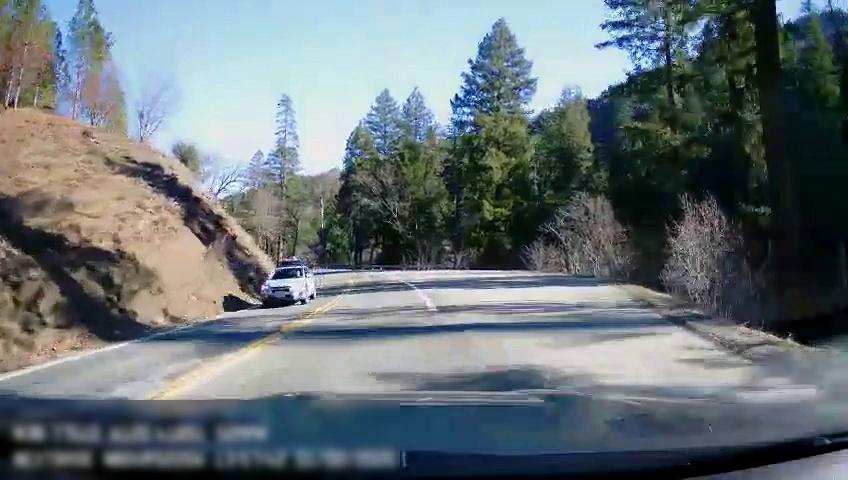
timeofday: Day
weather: Sunny
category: Drivable Space
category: Drivable Space
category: Vehicles | Car
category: Lanes | Opposite Lane
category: Lanes | Current Lane
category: Lanes | Opposite Lane
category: Lanes | Current Lane